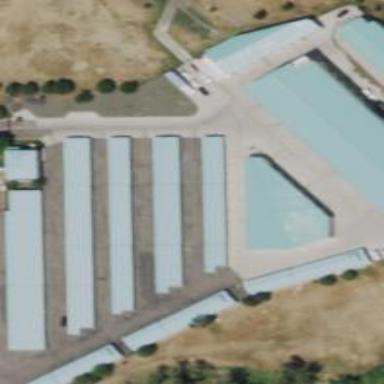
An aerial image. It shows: Storage rental shop.